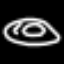
Label: donut